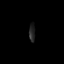
Tissue: skin
Cell type: Others
Senescence score: 0.7451
Nuclear area (px): 106
Mean DAPI intensity: 37.132